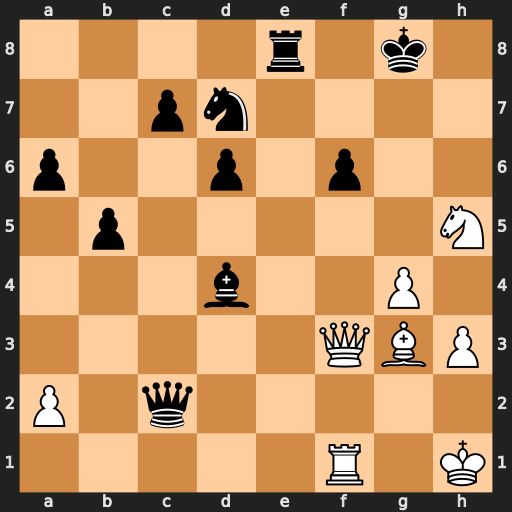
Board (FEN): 4r1k1/2pn4/p2p1p2/1p5N/3b2P1/5QBP/P1q5/5R1K
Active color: w
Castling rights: -
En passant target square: -
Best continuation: Qd5+ Kh8 Qxd4